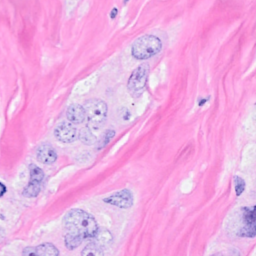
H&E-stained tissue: Breast